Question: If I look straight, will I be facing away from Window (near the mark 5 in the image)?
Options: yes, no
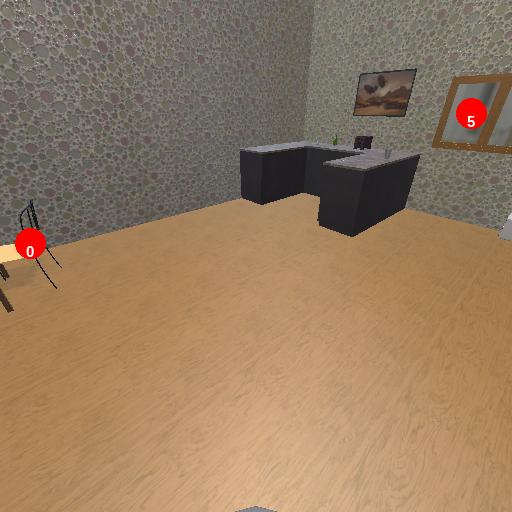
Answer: yes